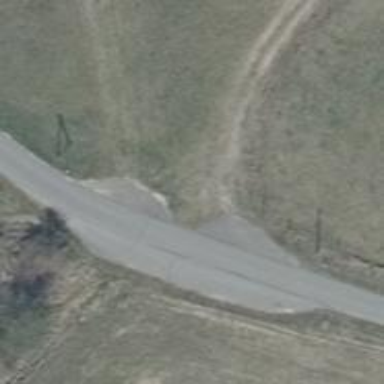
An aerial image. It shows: Passing place on the road.